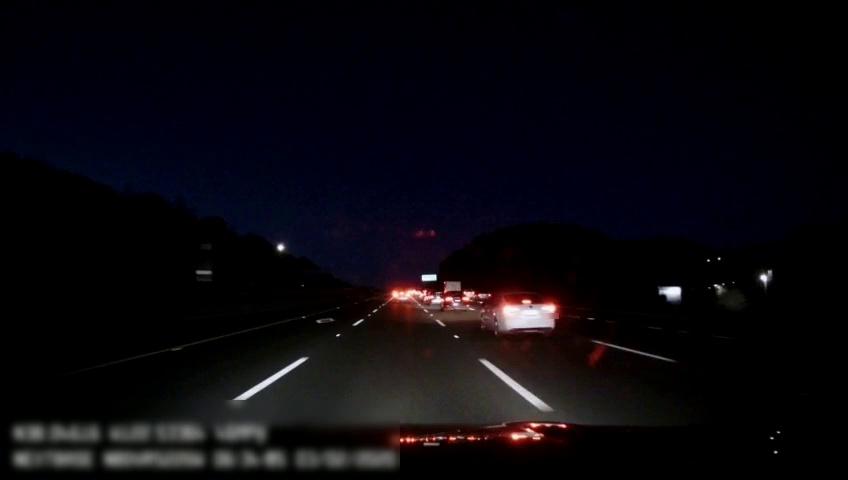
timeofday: Night
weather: Other
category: Drivable Space
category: Vehicles | SUV
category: Vehicles | Other LV
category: Vehicles | Car
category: Vehicles | SUV
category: Vehicles | Car
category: Lanes | Alternate Lane
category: Lanes | Current Lane
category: Lanes | Current Lane
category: Lanes | Alternate Lane
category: Lanes | Alternate Lane
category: Lanes | Alternate Lane